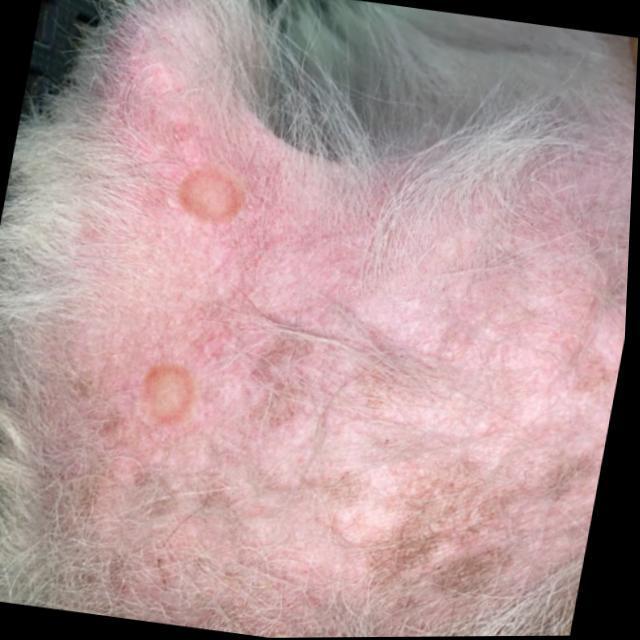
Canine ringworm (Dermatophytosis) — fungal infection caused by Microsporum or Trichophyton. Presents with circular alopecia, scaling, crusting, and broken hairs.